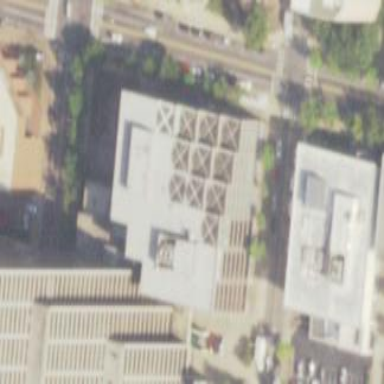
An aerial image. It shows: Commercial building.